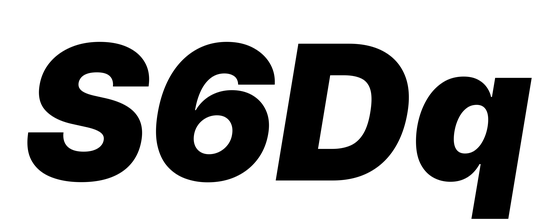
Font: Inter-Italic_Black_Italic